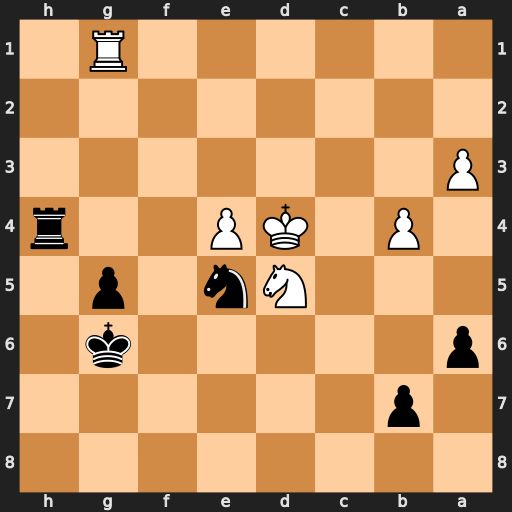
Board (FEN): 8/1p6/p5k1/3Nn1p1/1P1KP2r/P7/8/6R1
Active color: b
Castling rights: -
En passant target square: -
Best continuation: Nf3+ Ke3 Nxg1